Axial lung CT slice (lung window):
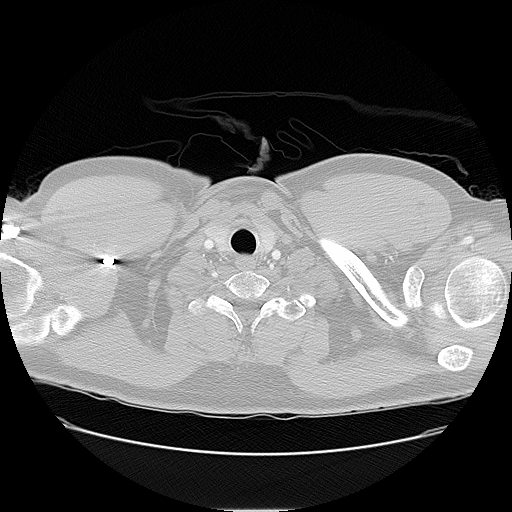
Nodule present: no